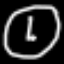
Label: clock